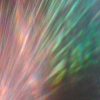
Label: sunburn